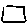
Label: square